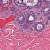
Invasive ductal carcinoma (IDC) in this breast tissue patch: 0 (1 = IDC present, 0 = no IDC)